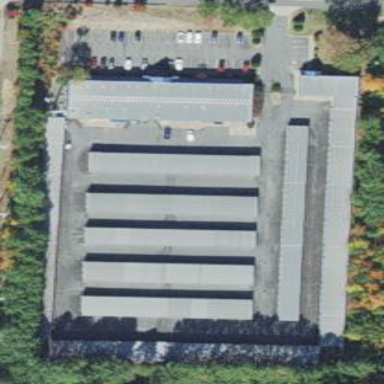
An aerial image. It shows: Storage rental shop.